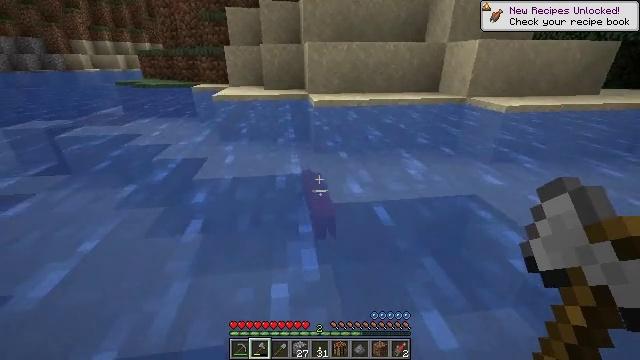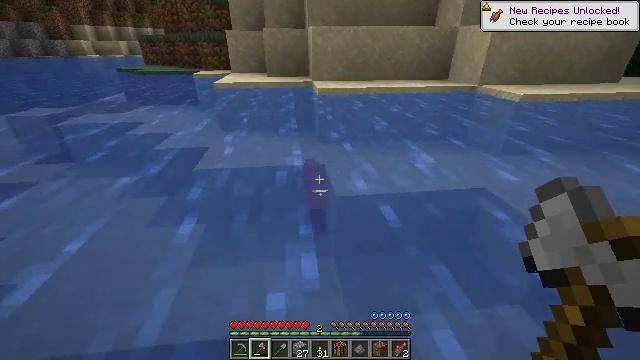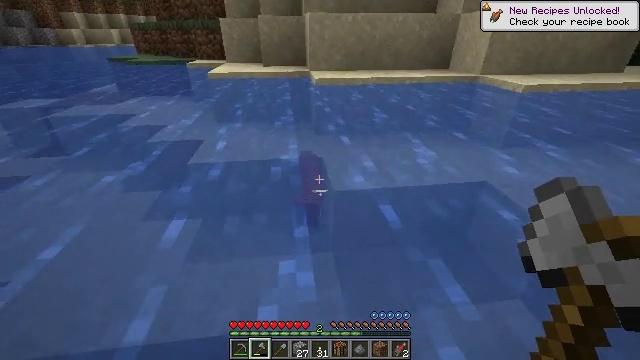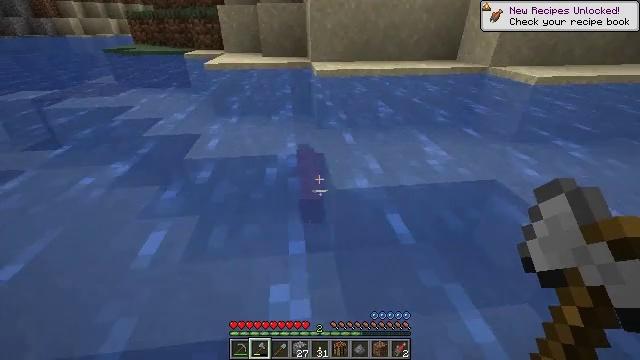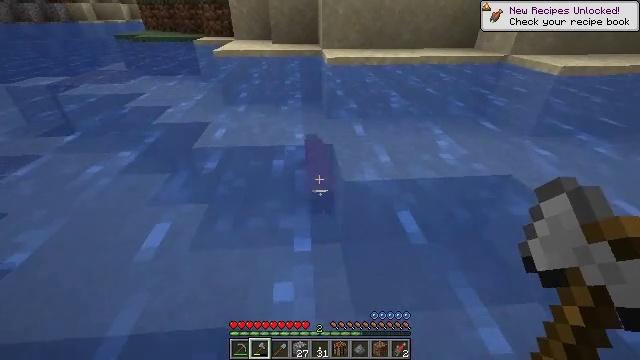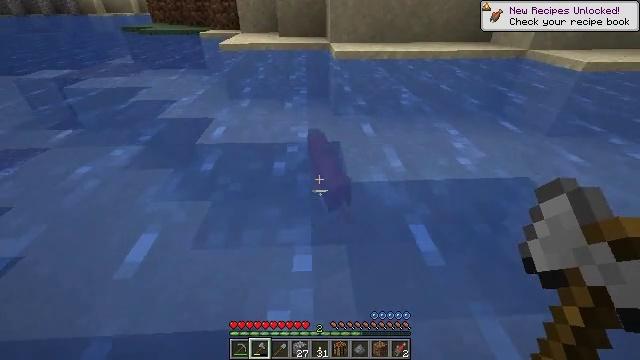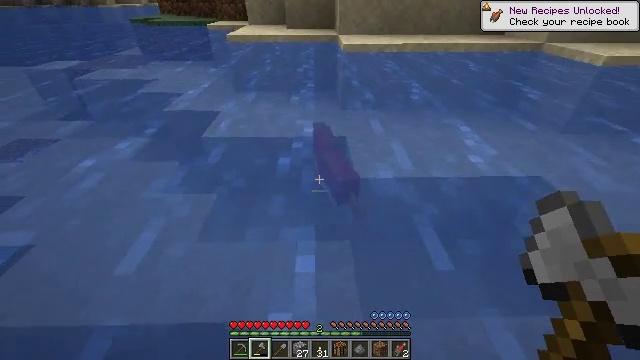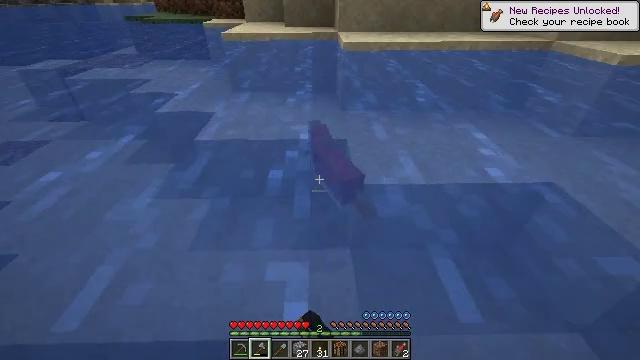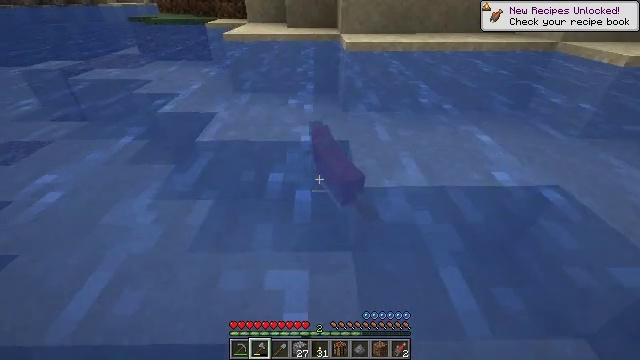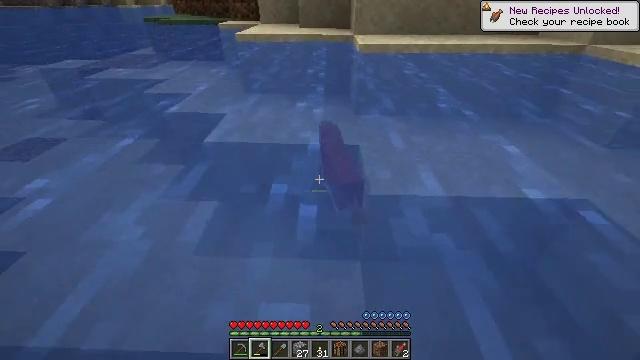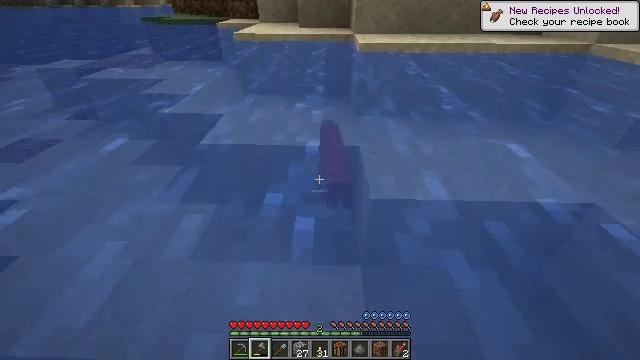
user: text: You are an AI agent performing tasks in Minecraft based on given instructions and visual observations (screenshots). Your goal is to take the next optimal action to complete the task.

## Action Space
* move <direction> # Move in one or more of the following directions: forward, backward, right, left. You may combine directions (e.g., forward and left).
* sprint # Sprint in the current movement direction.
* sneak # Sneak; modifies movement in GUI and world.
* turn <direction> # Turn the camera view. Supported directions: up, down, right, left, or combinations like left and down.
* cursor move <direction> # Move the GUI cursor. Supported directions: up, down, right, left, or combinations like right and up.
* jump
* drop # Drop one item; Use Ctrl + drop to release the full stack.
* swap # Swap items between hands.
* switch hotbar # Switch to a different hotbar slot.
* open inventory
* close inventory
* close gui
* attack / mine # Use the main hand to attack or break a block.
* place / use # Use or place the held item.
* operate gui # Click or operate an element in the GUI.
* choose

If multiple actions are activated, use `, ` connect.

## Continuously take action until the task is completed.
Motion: motion action
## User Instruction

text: Kill the salmon.
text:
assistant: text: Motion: move forward, turn left and down
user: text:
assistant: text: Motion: move forward, turn down
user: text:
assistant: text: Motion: move forward, turn down
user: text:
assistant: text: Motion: move forward, turn left and down
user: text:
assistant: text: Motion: move forward, turn left and down
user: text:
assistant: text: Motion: move forward, turn left and down, attack / mine
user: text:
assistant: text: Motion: move forward, attack / mine
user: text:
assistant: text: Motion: move forward, attack / mine
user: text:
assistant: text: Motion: move forward, turn left
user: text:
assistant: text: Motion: move forward, attack / mine
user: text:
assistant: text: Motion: attack / mine